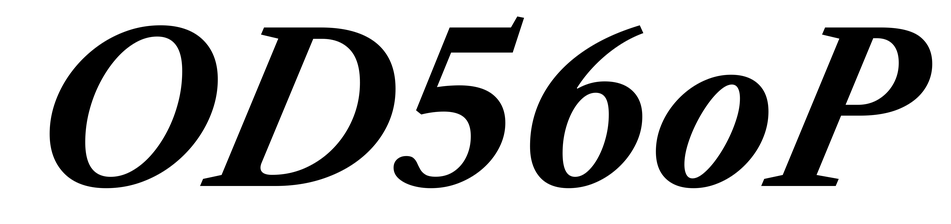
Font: LibreCaslonText-Italic_Bold_Italic